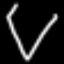
Label: diamond